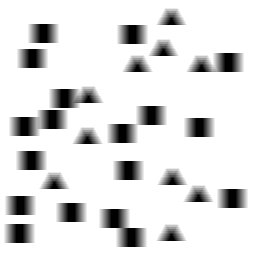
Squares: 18
Triangles: 10
Stars: 0
Total shapes: 28